Question: This is the Histogram i want to achieve.I want to highlight the last changes only with either green(+ve) or red color(-ve) others with grey. i want a seperator in x axis as well.
last changes has to be highlighted others shouldn't be!! for eg: [2,-3,4,5,-5] i should get red colour for only -5! not for -3.

This is what I have Tried: <URL>
'''
var data = [{"date":"12/7","value": 0.4398280448668004}, {"date":"b","value": -0.7455357306299817},
{"date":"5/7","value": 4},
{"date":"6/7","value": 5}];
var z = _.max(data, function(k){ return k.value; });
console.log(z);
var margin = {top: 0, right: 0, bottom: 0, left: 0}, width = 200 - margin.left - margin.right,
height = 200 - margin.top - margin.bottom;
var x = d3.scale.ordinal().rangeRoundBands([0, width], .1);
var y = d3.scale.linear().range([height, 0]);
var xAxis = d3.svg.axis()
.scale(x)
.orient("bottom");
var yAxis = d3.svg.axis()
.scale(y)
.orient("left");
var svg = d3.select("body").append("svg")
.attr("width", width + margin.left + margin.right)
.attr("height", height + margin.top + margin.bottom)
.append("g")
.attr("transform", "translate(" + margin.left + "," + margin.top + ")");
var x0 = Math.max(-d3.min(data), d3.max(data));
x.domain(data.map(function(d) { return d.date; }));
y.domain([d3.min(data, function(d) { return d.value; }), d3.max(data, function(d) { return d.value; })]);
svg.append("g")
.attr("class", "x axis")
.attr("transform", "translate(0," + height + ")")
.call(xAxis);
svg.append("g")
.attr("class", "y axis")
.call(yAxis);
svg.selectAll(".bar")
.data(data).enter().append("rect")
.attr("class", function(d) { return d.value < 0 ? "bar negative" : "bar positive"; })
.attr("x", function(d, i) { return x(d.date); })
.attr("y", function(d, i) { return y(Math.max(0, d.value));})
.attr("width", x.rangeBand())
.attr("height", function(d) { return Math.abs(y(d.value) - y(0)); });
'''
some of the related questions which Helped me partially:
<URL>
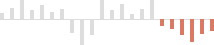
Answer: You can make the checks when assigning the class that determines the highlight
'''
.attr("class", function(d, i) {
var clas = "";
negative: if(d.value < 0) {
for(var j = i+1; j < data.length; j++) {
if(data[j].value > 0) break negative;
}
clas = "bar negative";
}
positive: if(d.value > 0) {
for(var j = i+1; j < data.length; j++) {
if(data[j].value < 0) break positive;
}
clas = "bar positive";
}
return clas;
})
'''
Updated jsfiddle <URL>.